Question:
Above screenshot is a main body which contains a search and a sidebar component.
When I click on search drop down component, items appear and then when I click on an item, the sidebar will be updated. When the user clicks on a sidebar item (e.g. the close button) or unselects the item from the dropdown, it should disappear from the sidebar.
So now is it good to use '$emit' or scope-slot?
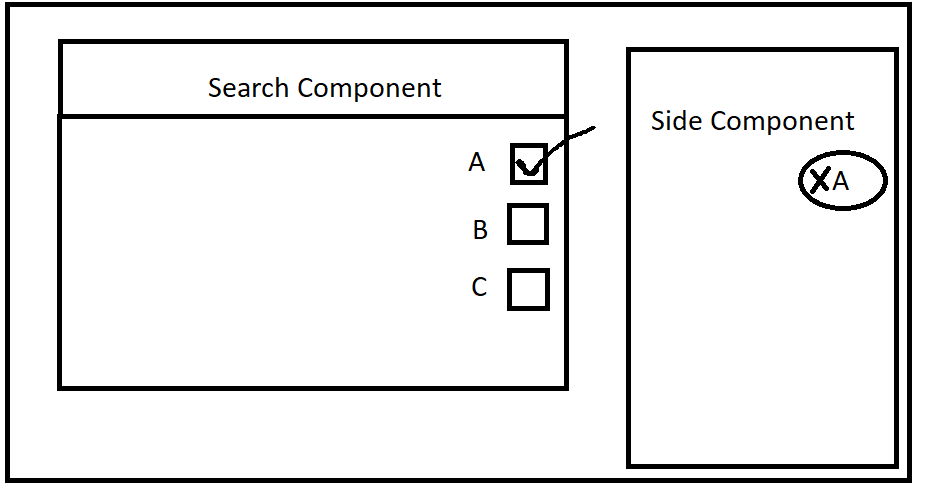
Answer: Better to use vuex if you are going to do more complex things in future but if you are planning to do the above implementation only then I think '$emit' is better since it is more simple than scope-slot (According to my knowledge).